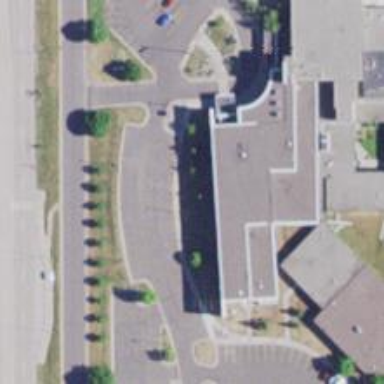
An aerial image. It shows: Healthcare clinic is depicted in the image.